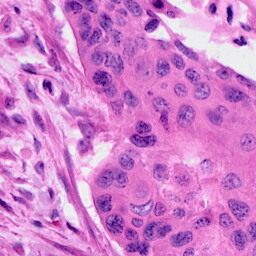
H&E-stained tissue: Cervix